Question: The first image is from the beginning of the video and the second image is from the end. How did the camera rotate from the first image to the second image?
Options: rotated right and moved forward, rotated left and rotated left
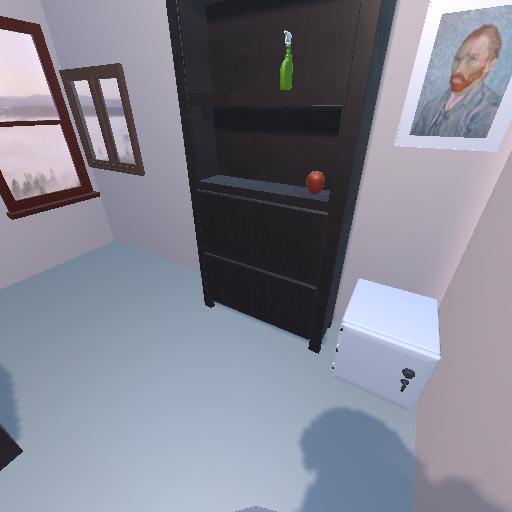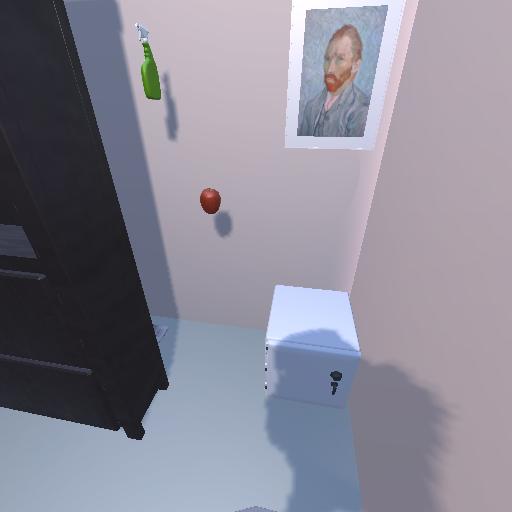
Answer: rotated right and moved forward